Field crop: maize
Growth stage: 1
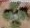
Species: chenopodium